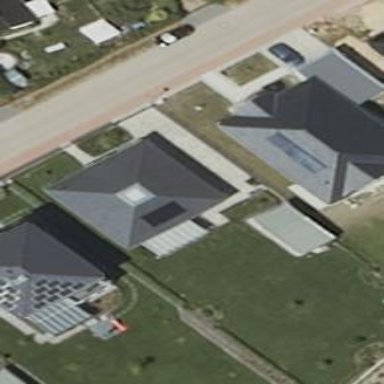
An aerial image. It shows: Simple and straightforward house.